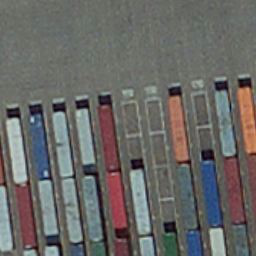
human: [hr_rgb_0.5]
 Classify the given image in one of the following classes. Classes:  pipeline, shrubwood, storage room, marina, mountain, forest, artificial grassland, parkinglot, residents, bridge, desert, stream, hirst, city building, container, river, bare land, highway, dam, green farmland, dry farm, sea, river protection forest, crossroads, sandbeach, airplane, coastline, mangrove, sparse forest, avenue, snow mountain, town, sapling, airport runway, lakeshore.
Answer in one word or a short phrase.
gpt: container